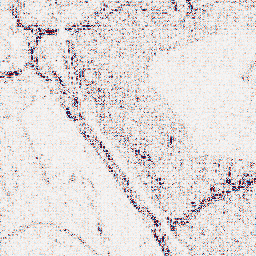
Category: wavelet
Decomposition family: wavelet_dwt
Decomposition parameters: wavelet: db4
level: 1
Upsampling method: bilinear
Upsampling parameters: scale: 8
Upsampling scale: 8